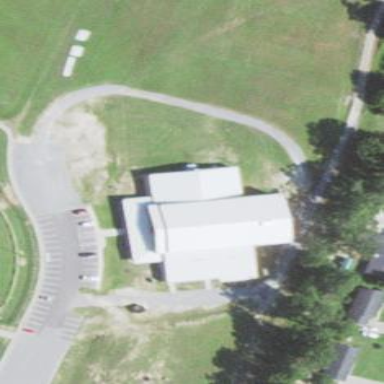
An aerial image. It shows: Fitness center building.